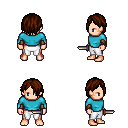
a pixel art fantasy rpg character, male body template, human, light skin, teal long-sleeve shirt, white pants, brown bangs hairstyle, cloth bracers, dagger, four views (front, back, left, right), 2x2 character sprite sheet, small pixel art, hard edges, no anti-aliasing